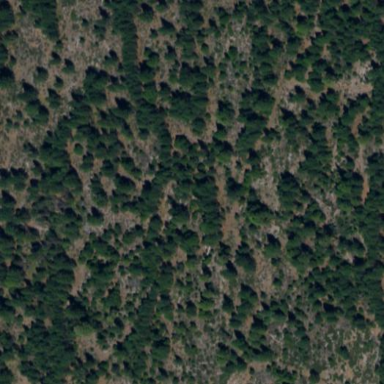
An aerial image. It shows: Forest area.